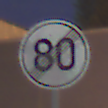
Verkehrszeichen: EndeGeschwindigkeit80
Umgebung: Outdoor, Urban
Tageszeit: Night
Wetter: PartlyCloudy
Licht: Artificial
Jahreszeit: NotSpecified
Kontrast: HighContrast